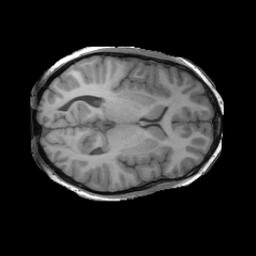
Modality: T1w
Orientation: axial
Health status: ill
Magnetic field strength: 3 T